Question: One of Highcharts' examples is <URL> which gives a plugin that allows FontAwesome icons to be rendered as points on a chart.
I'm trying to incorporate the same thing on a project I'm working on, however when I add a point to the chart (by either manually altering the 'data' object within the individual 'series' or by calling the series' 'addPoint' method) the point doesn't show up. The axis however does get updated.
<URL>.
In this JSFiddle example I've included the plugin right at the top, given the chart some basic default options to populate the axes, and then attempted to add some points. Here is the relevant code from this example:
'''
// Generate the event series if undefined
if (typeof eventChartOptions.options.series == 'undefined')
eventChartOptions.options.series = [];
// Populate the event series based on data in events object
eventChartOptions.options.series.push(
{
data: [[174.0, 65.6]],
marker: {
symbol: 'text:' // fa-male
},
icon: '',
name: 'Male',
color: 'rgba(119, 152, 191, 0.6)'
}
);
eventChart = new Highcharts.Chart(eventChartOptions.options);
'''
On the rendered chart, the yAxis gets updated to include the new value (of 174), but the icon is nowhere to be seen:

Doing a bit of comparison between Highcharts' own example and my code reveals that my series is missing a Graphic object:
### Highcharts Series Point Array (working)
'''
points: Array[35]
0: Ea
category: 161.2
clientX: 222.50362775079438
graphic: G
added: true
element: text
parentGroup: G
parentInverted: undefined
renderer: ta
stroke: "#FFFFFF"
stroke-width: 0
styles: Object
textStr: ""
textWidth: undefined
xSetter: function (a,b,c){var d=c.getElementsByTagName("tspan"),
__proto__: Object
negative: false
options: Object
x: 161.2
y: 51.6
__proto__: Object
plotX: 222.50362775079438
plotY: 179.77142857142854
pointAttr: Array[0]
series: c
x: 161.2
y: 51.6
yBottom: null
__proto__: Object
'''
### My Series Point Array (not working)
'''
points: Array[1]
0: Ea
category: 174
clientX: 112.5
negative: false
options: Object
x: 174
y: 65.6
__proto__: Object
plotX: 112.5
plotY: 2<PHONE>9
pointAttr: Array[0]
series: c
x: 174
y: 65.6
yBottom: null
__proto__: Object
length: 1
__proto__: Array[0]
'''
What am I doing wrong here?
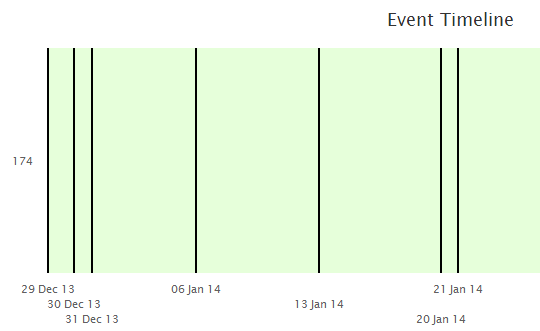
Answer: I think your data is incorrect for the x-axis where you are trying to put your icon.
You have been using
'''
// Populate the event series based on data in events object
eventChartOptions.options.series.push(
{
data: [[174.0, 65.6]] ,
marker: {
symbol: 'text:' // fa-male
},
icon: '',
name: 'Male',
color: 'rgba(119, 152, 191, 0.6)'
}
);
'''
Which indicates a value of '65.4' which is nowhere near the ranges defined for the other axis such as '1390219200000'
Changing to
'''
// Populate the event series based on data in events object
eventChartOptions.options.series.push({
data: [
[174.0, 1390219200000]
],
marker: {
symbol: 'text:' // fa-male
},
icon: '',
name: 'Male',
color: 'rgba(119, 152, 191, 0.6)'
});
'''
Does render the man albeit at 90 degrees?!
Demo: <URL>